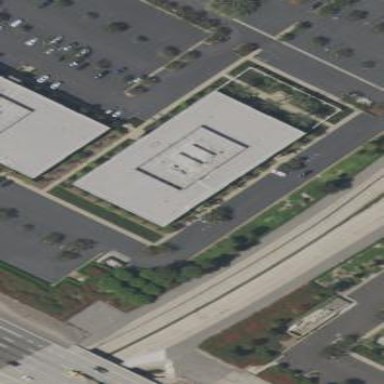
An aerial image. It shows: Office building.